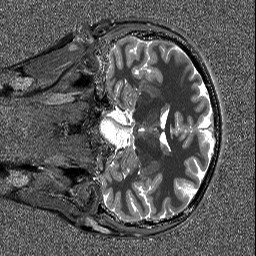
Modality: T1map
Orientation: coronal
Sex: male